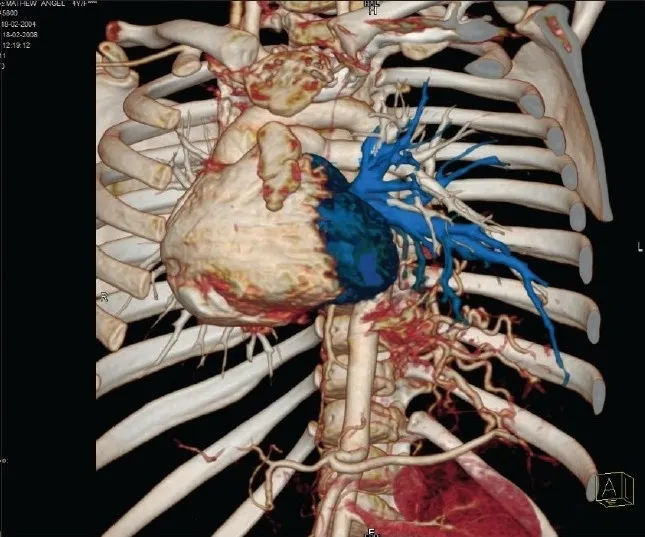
3D volume rendered image showing anomalous arteries arising from the aorta supplying the left lower lobe of lung and anomalous veins draining into the left inferior pulmonary vein.
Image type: radiology (ct)